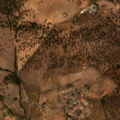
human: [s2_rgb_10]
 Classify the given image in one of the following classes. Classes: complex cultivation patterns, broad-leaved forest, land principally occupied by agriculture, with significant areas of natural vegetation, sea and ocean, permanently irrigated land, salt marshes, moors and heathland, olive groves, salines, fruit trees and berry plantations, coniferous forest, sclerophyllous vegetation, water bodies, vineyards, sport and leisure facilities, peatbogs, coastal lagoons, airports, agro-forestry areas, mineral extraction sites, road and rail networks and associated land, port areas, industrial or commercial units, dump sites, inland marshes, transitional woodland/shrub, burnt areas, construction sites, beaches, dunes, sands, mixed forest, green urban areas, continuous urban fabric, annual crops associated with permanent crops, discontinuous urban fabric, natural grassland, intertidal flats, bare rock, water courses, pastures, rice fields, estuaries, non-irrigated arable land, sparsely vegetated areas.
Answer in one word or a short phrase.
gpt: olive groves, pastures, annual crops associated with permanent crops, agro-forestry areas, broad-leaved forest